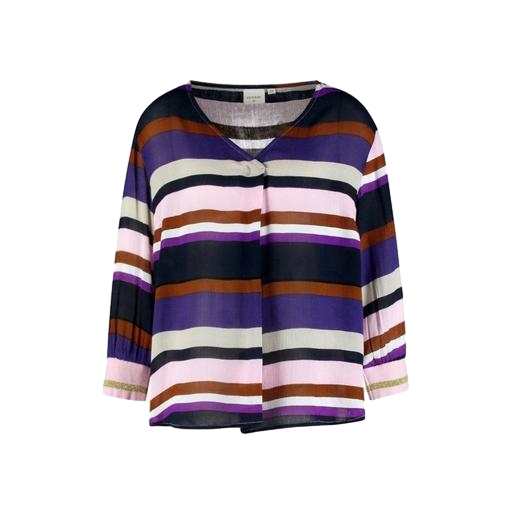
multicolor v-neck top only macy, multicolor shirt woman, multicolor three-quarters shirt, white background